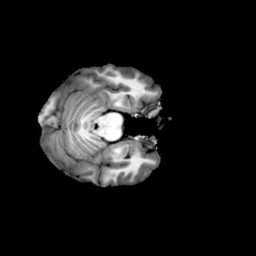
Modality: T1w
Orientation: axial
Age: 19
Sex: female
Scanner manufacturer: philips
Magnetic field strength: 3 T
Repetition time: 0.0082 s
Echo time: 0.0037 s